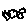
Label: cloud